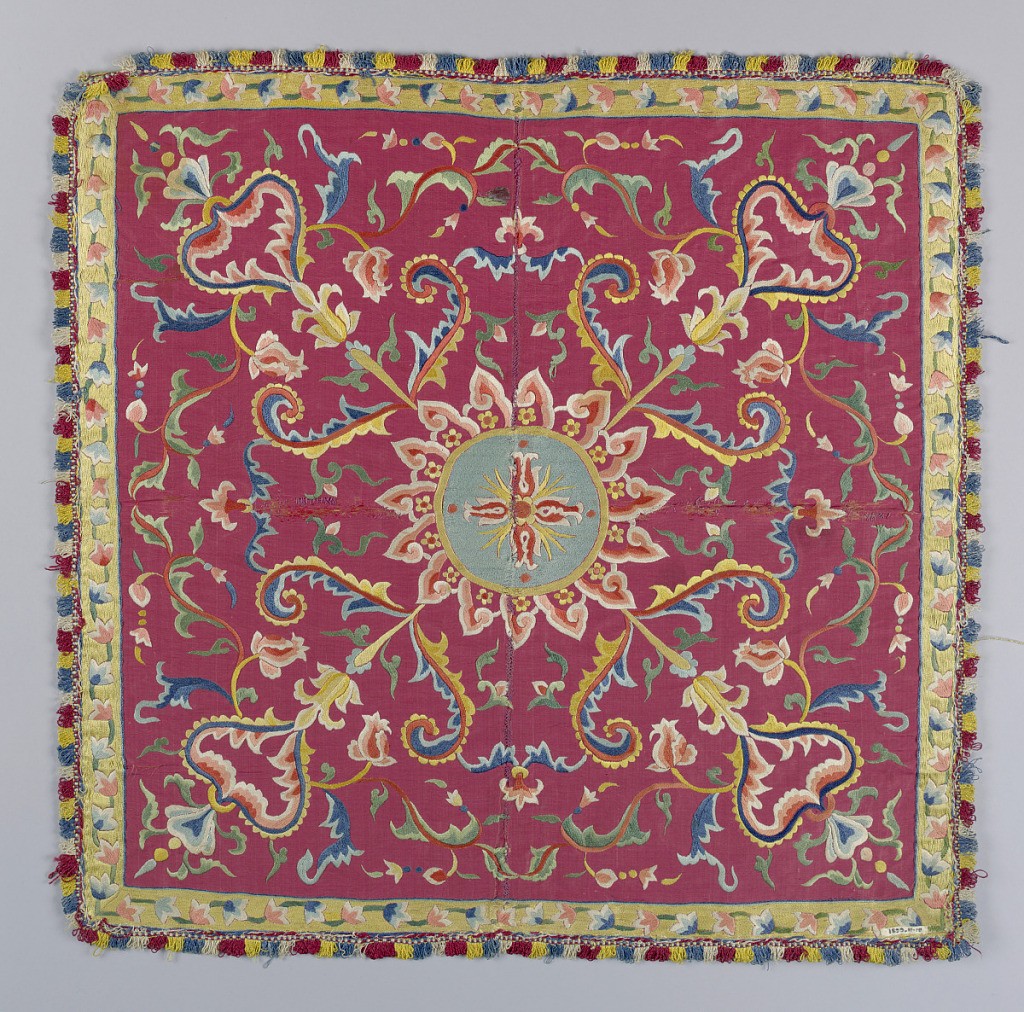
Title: Table mat
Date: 19th century
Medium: silk Technique: embroidered on plain weave
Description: Square panel of horizontally ribbed red silk with multicolored silk embroidery. Central circular floral medallion, surrounded by flames. From medallion, diagonal branches, very conventionalized, with flowers and leaves, run to each corner of panel. Narrow floral border solidly embroidered. Edged with fringe of red, yellow, blue and white loops. Backed with yellow silk.